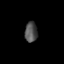
Tissue: prostate
Cell type: Fibroblasts
Senescence score: 0.7059
Nuclear area (px): 248
Mean DAPI intensity: 80.496